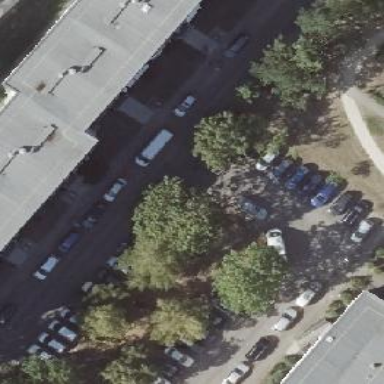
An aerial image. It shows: Street-side parking area with concrete surface.